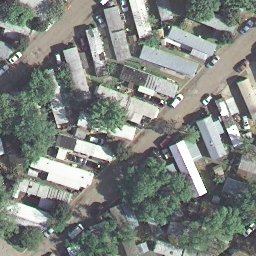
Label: mobilehomepark